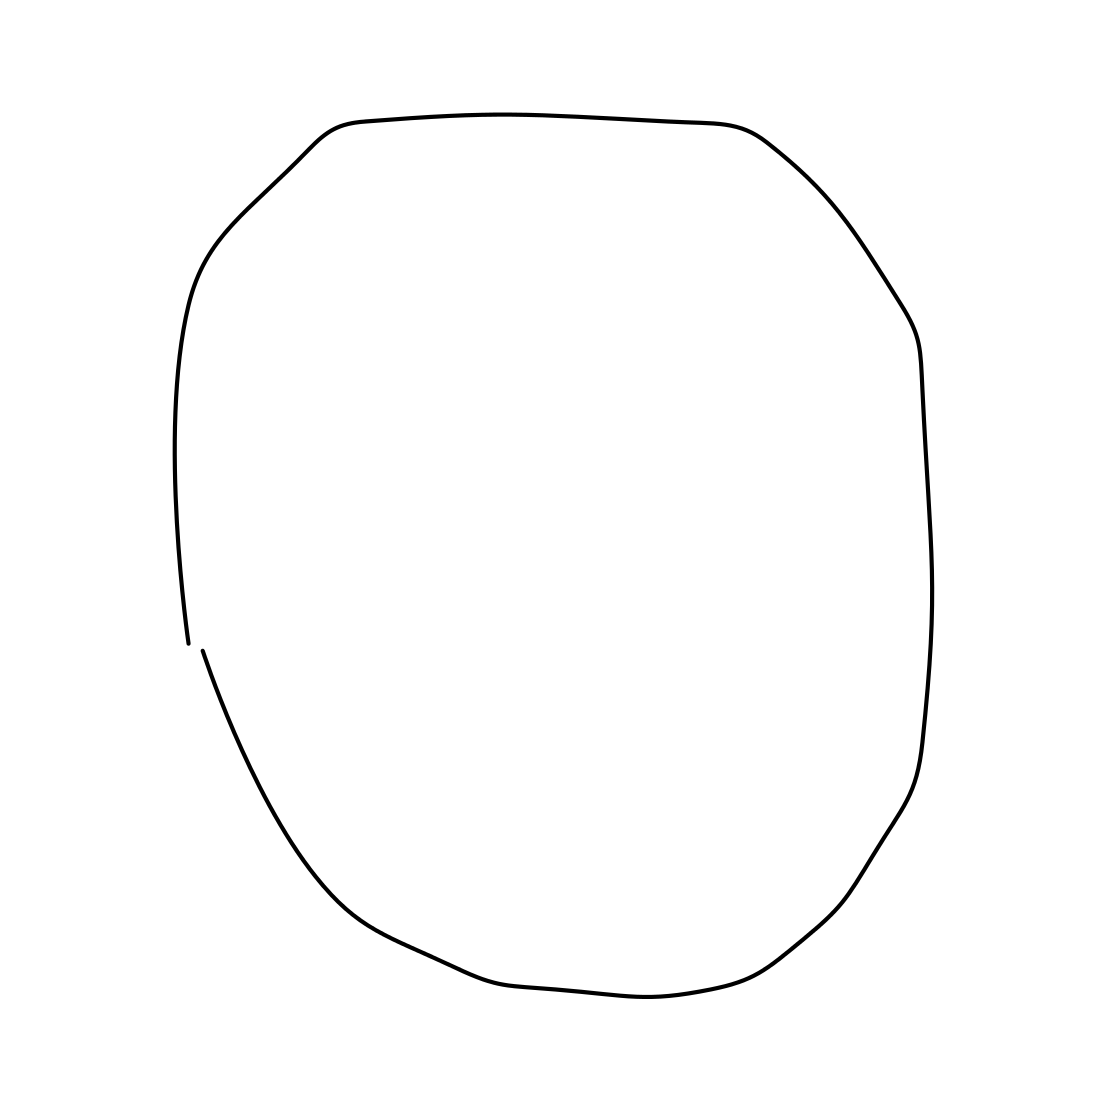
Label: moon